Interaction volume radius: 5 \u00c5
Interaction volume height: 45 \u00c5
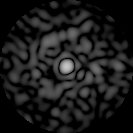
Disorder parameter: 0.8032